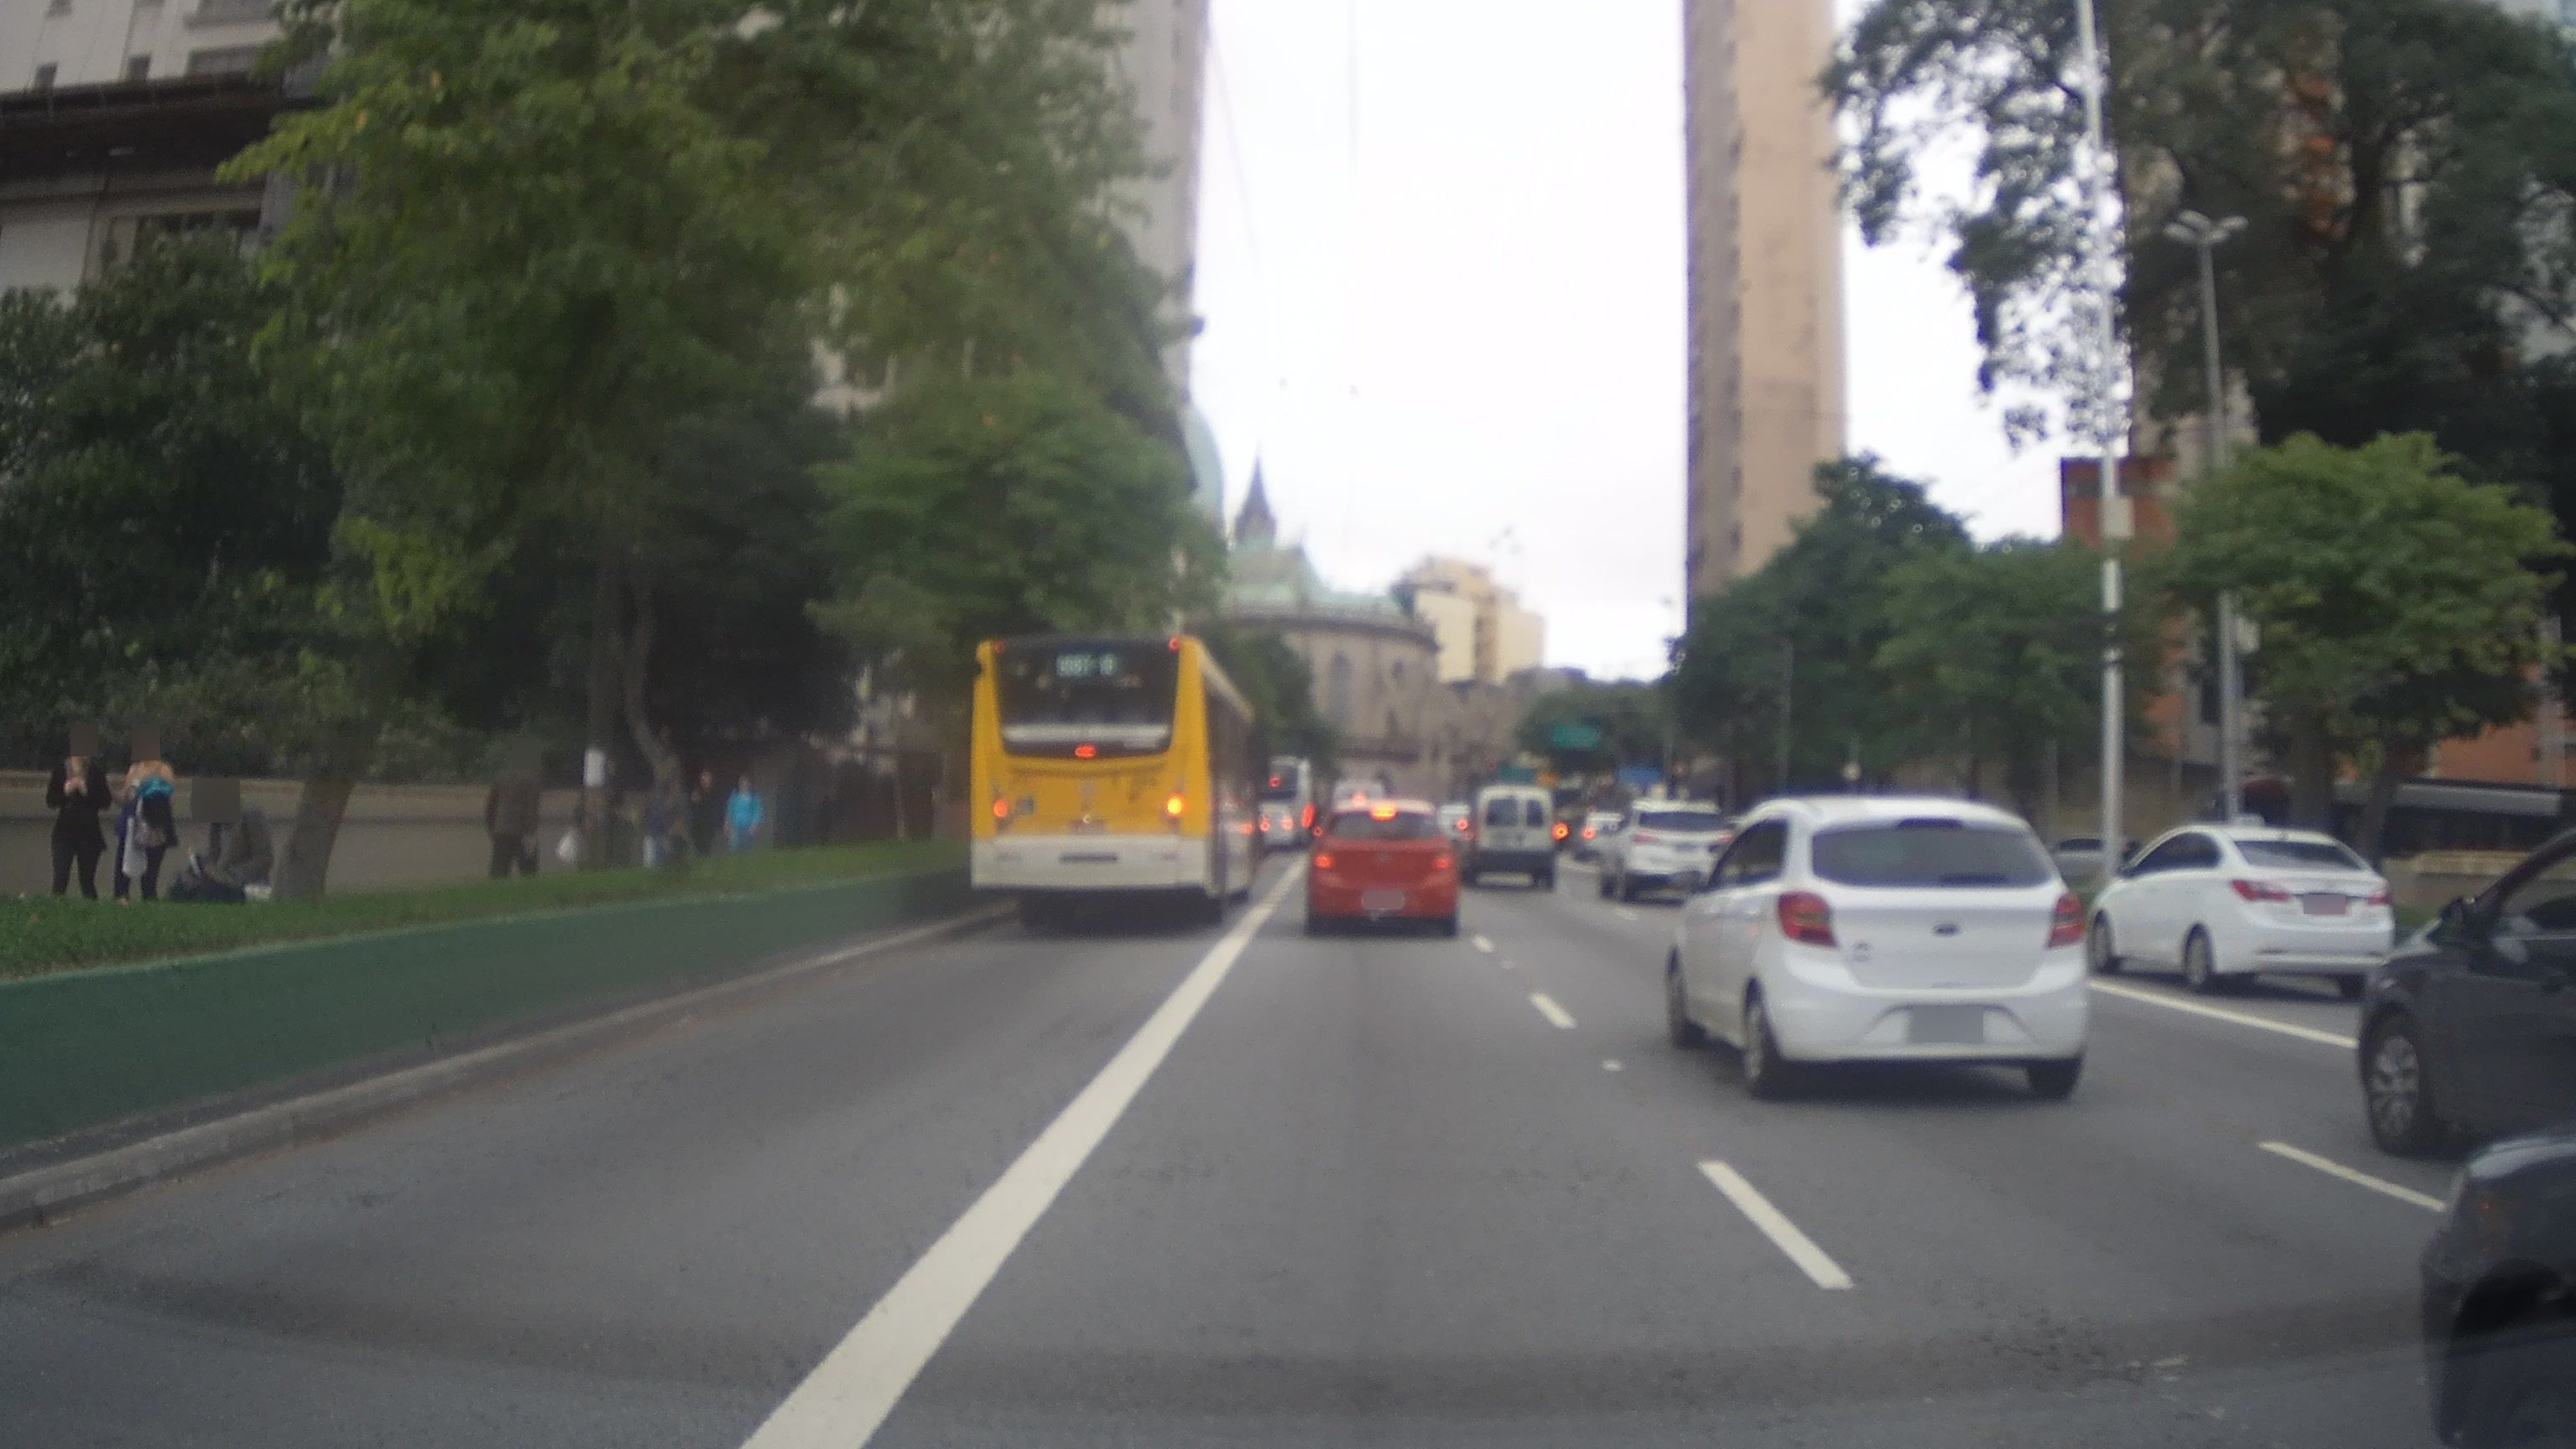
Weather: cloudy
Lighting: day
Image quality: good
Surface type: driving surface
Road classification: secondary
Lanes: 5
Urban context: urban centre
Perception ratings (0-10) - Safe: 4.66, Lively: 6.58, Beautiful: 6.9, Boring: 5.36, Depressing: 5.87, Wealthy: 6.05